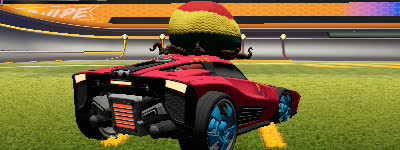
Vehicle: breakout